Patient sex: M
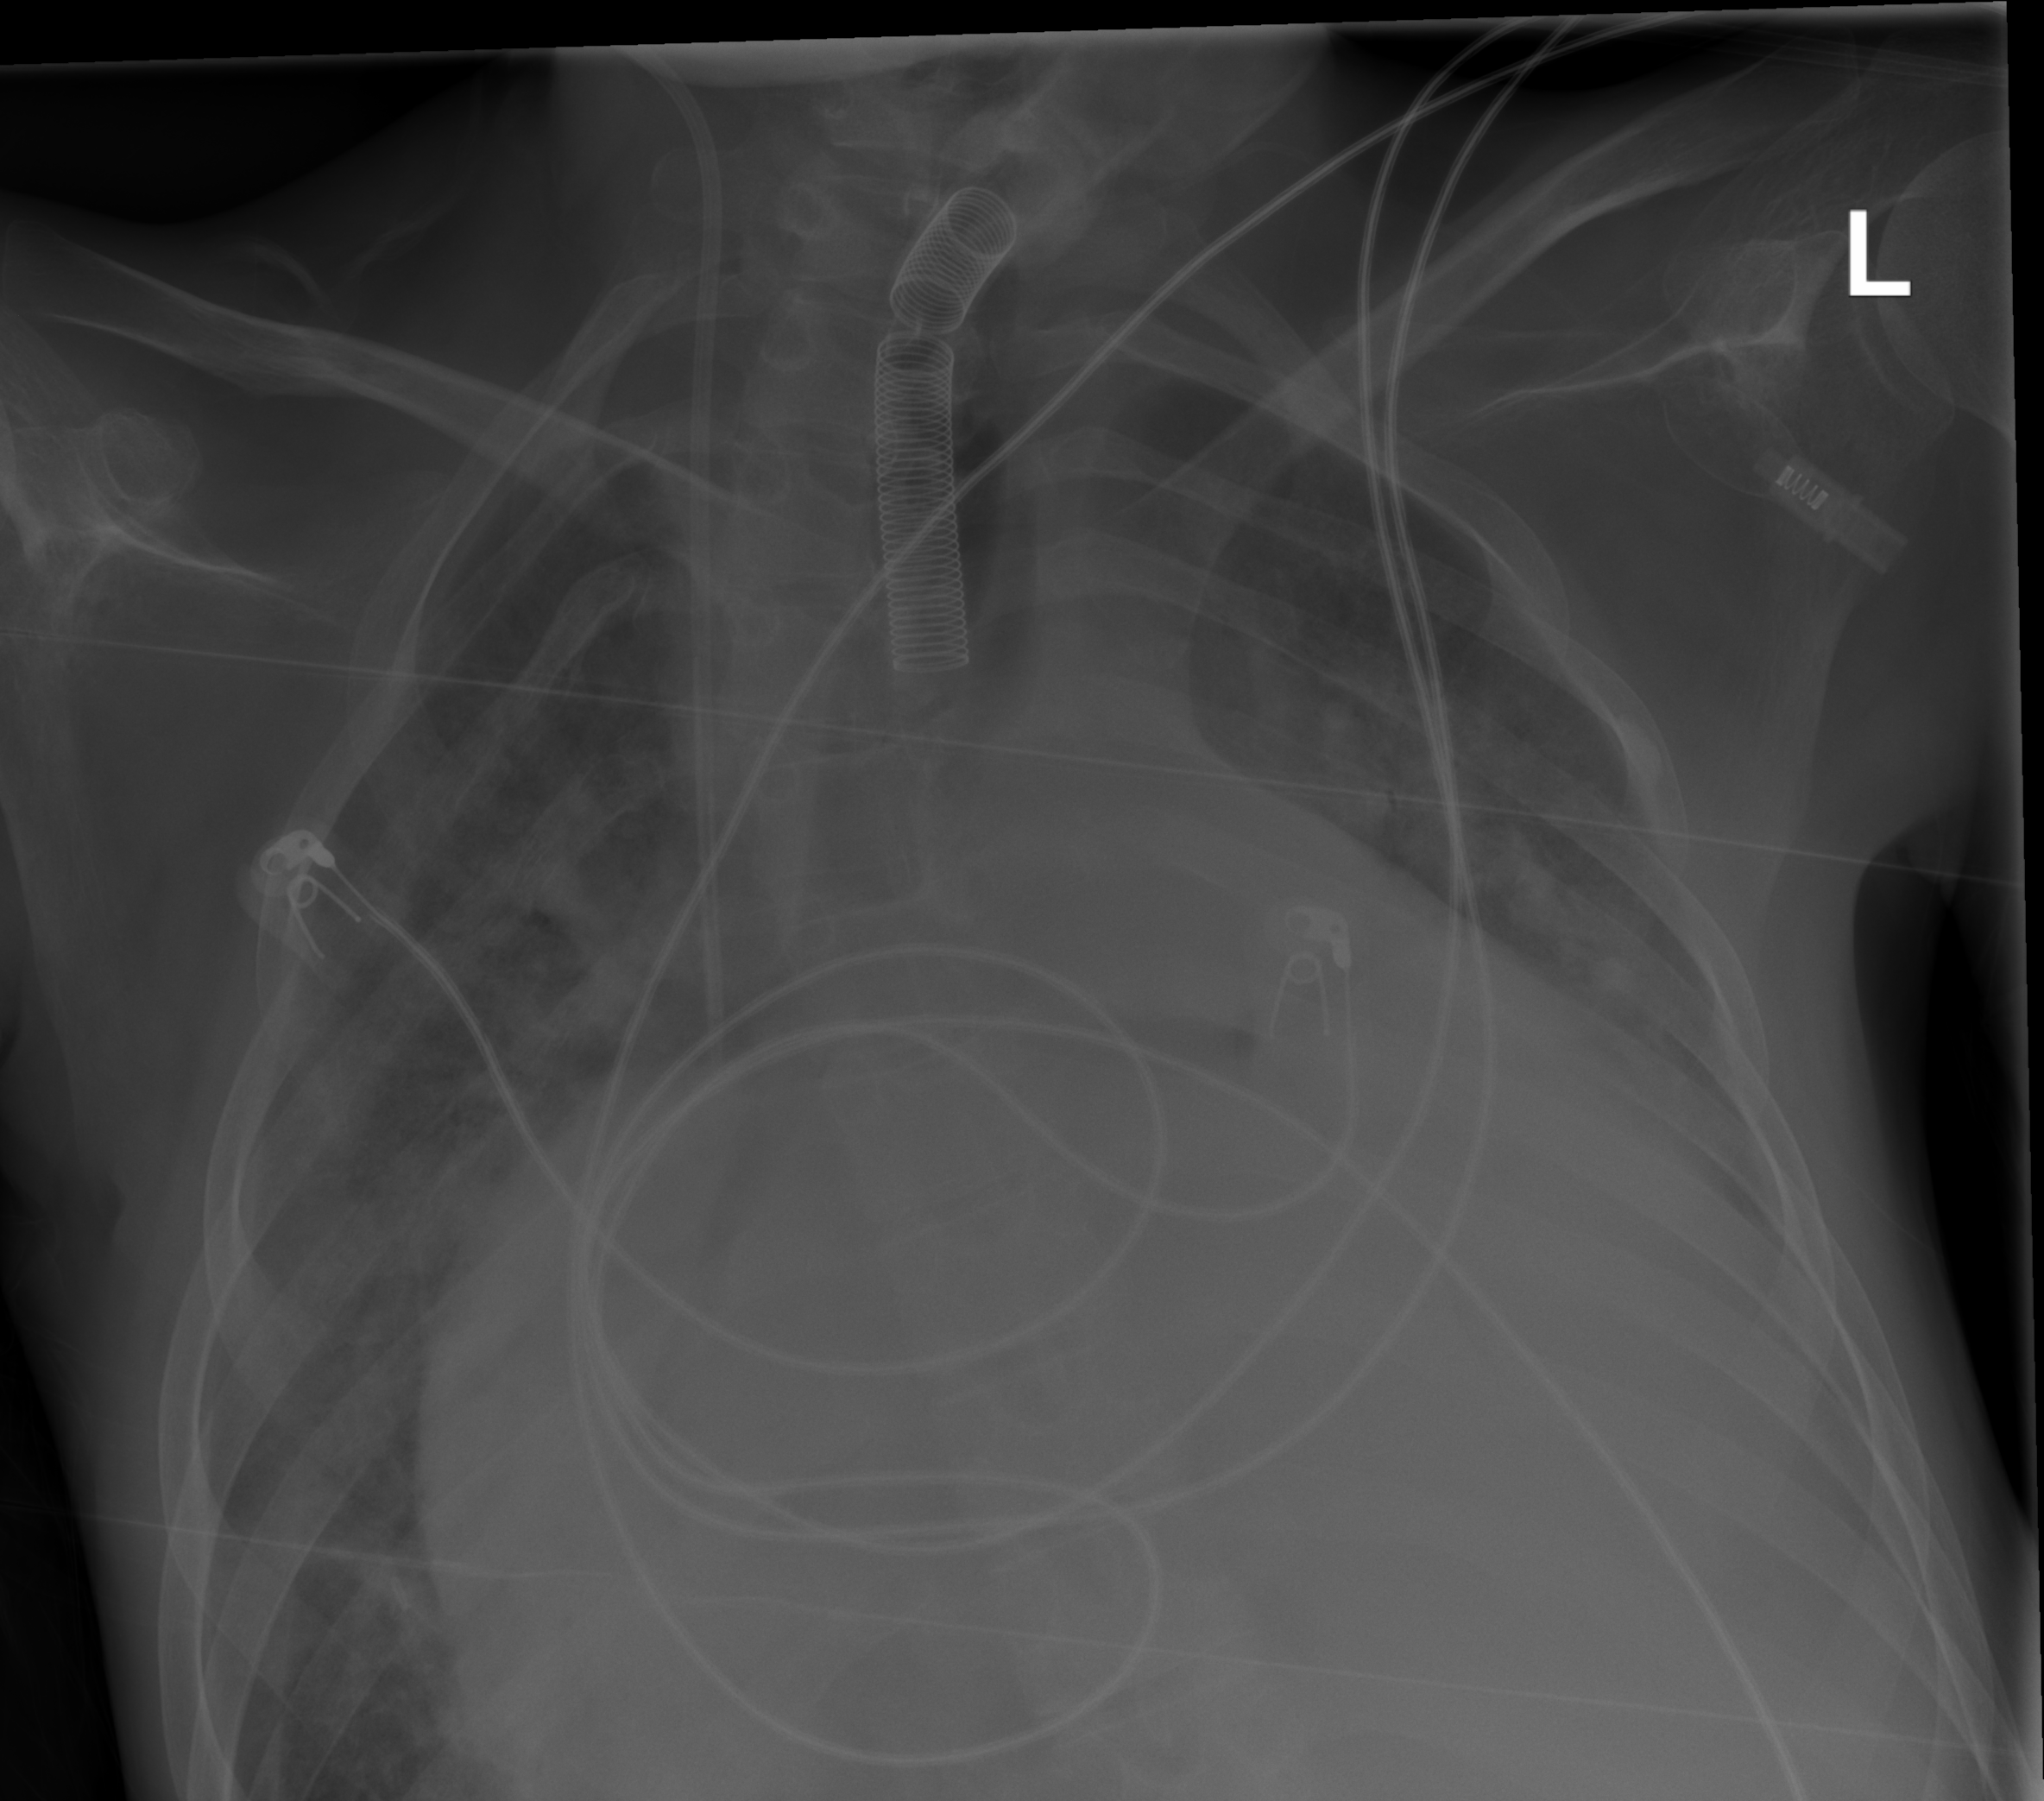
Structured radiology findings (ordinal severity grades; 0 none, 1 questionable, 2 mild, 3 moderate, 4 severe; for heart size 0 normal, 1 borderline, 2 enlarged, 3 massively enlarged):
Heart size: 3
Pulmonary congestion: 2
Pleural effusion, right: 0
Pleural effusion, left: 2
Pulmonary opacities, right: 1
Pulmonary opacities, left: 1
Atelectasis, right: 2
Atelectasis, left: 2